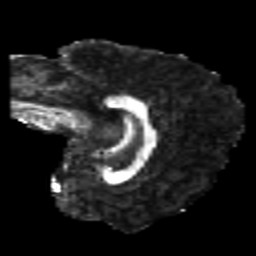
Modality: FA
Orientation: sagittal
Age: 21
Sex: female
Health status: healthy
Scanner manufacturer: philips
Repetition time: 7.475 s
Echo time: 0.08753 s